Frequency: 60000
Velocity: 0,186
Power: 30,5
Pulse duration: 0,0000001
Pass count: 1
Magnification: 10
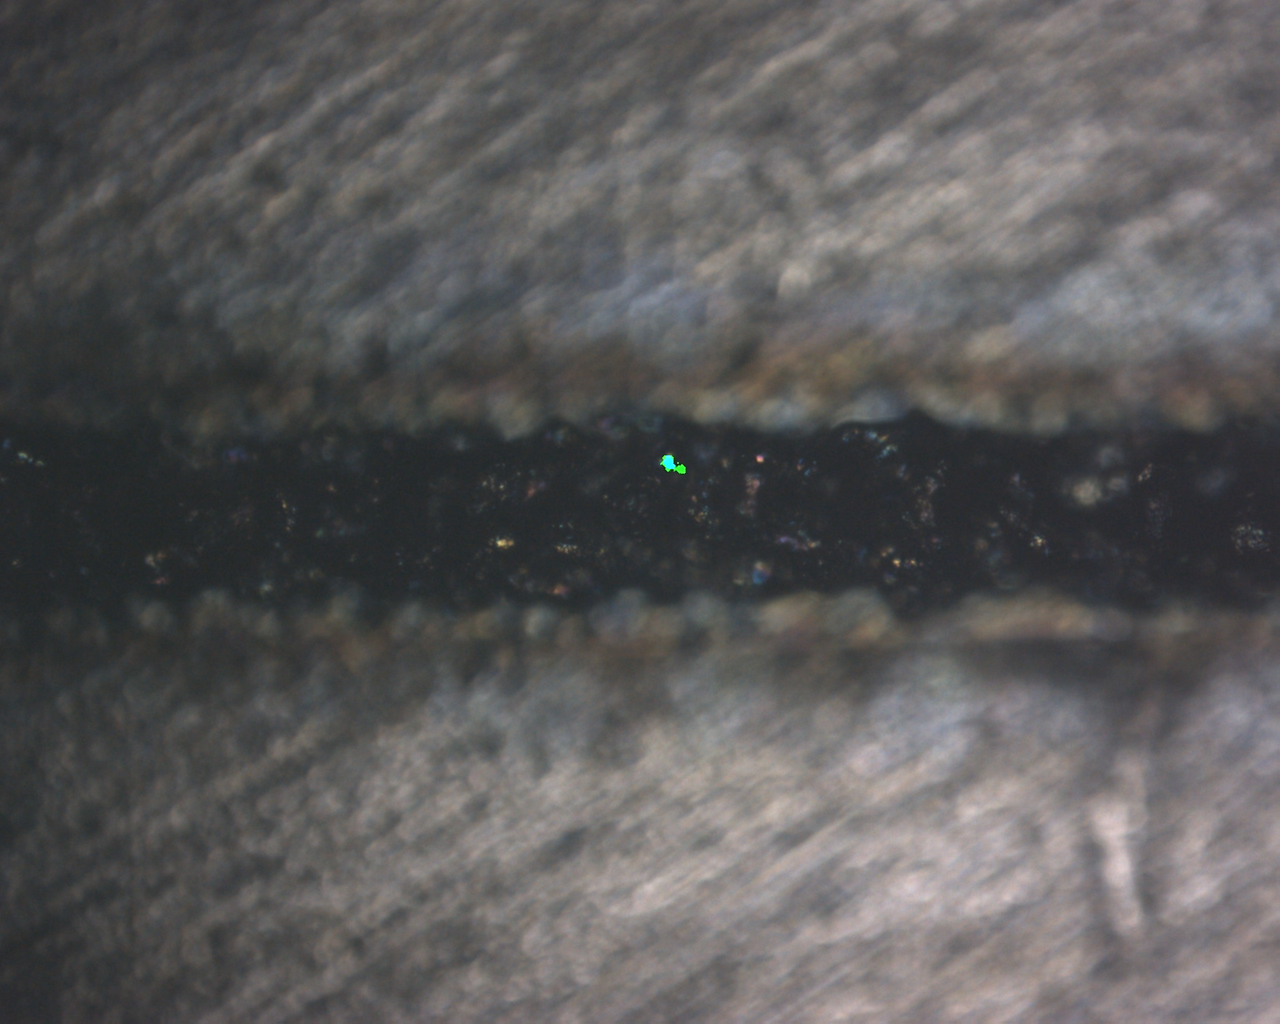
Measured width: 136.306
Other width: 73.032